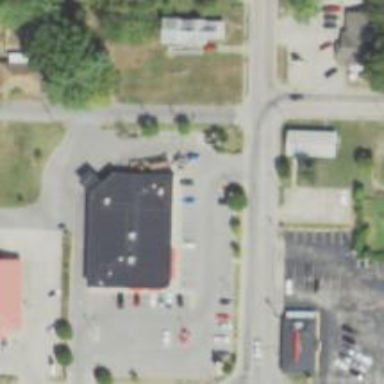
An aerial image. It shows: Pharmacy providing healthcare services.